Question: I am trying to the softkeyboard so the user can enter his information to create a new account on my android app. The problem is that some of my TextEdits are always flowing outside the screen and the user can not see what he actually typed. The screen looks this way:

This screen was built using the following xml code:
'''
<?xml version="1.0" encoding="utf-8"?>
<LinearLayout xmlns:android="http://schemas.android.com/apk/res/android"
android:layout_width="fill_parent"
android:orientation="vertical"
android:layout_height="fill_parent">
<com.markupartist.android.widget.ActionBar
android:id="@+id/actionbar"
style="@style/ActionBar"/>
<ScrollView
android:layout_width="fill_parent"
android:layout_height="fill_parent"
android:layout_weight="1.0">
<LinearLayout
android:layout_gravity="bottom"
android:paddingTop="15dip"
android:orientation="vertical"
android:layout_width="fill_parent"
android:layout_height="fill_parent">
<EditText android:id="@+id/txtPhoneNumber"
android:layout_width="fill_parent"
android:layout_height="wrap_content"
android:layout_marginLeft="15dip"
android:layout_marginRight="15dip"
android:nextFocusUp="@+id/LoginButton"
android:nextFocusDown="@+id/txtPassword"
android:hint="Phone Number"
android:inputType="number"
android:singleLine="true" />
<EditText android:id="@+id/txtPassword"
android:layout_width="fill_parent"
android:layout_height="wrap_content"
android:layout_marginTop="20dip"
android:layout_marginLeft="15dip"
android:layout_marginRight="15dip"
android:hint="Password"
android:inputType="textPassword"
android:singleLine="true"
android:nextFocusDown="@+id/txtName"/>
<EditText android:id="@+id/txtName"
android:layout_width="fill_parent"
android:layout_height="wrap_content"
android:layout_marginTop="20dip"
android:layout_marginLeft="15dip"
android:layout_marginRight="15dip"
android:hint="Name"
android:singleLine="true"
android:nextFocusDown="@+id/txtPin" />
<EditText android:id="@+id/txtPin"
android:layout_width="fill_parent"
android:layout_height="wrap_content"
android:layout_marginTop="20dip"
android:layout_marginLeft="15dip"
android:layout_marginRight="15dip"
android:hint="Pin"
android:inputType="number"
android:singleLine="true" />
</LinearLayout>
</ScrollView>
<LinearLayout android:id="@+id/buttonsLayout"
android:layout_width="fill_parent"
android:layout_height="wrap_content"
android:layout_marginTop="20dip"
android:layout_marginLeft="15dip"
android:layout_marginRight="15dip" >
<Button android:id="@+id/btnLogin"
android:layout_width="fill_parent"
android:layout_height="wrap_content"
android:layout_weight="1.0"
android:text="@string/btnLogin"
android:onClick="onRegisterClick" />
</LinearLayout>
'''
And in my AndroidManifest.xml I have defined my Activity this way:
'''
<activity android:name=".activity.NewAccountActivity"
android:label="@string/app_name"
android:screenOrientation="portrait"
android:windowSoftInputMode="stateHidden|adjustResize" />
'''
I have tried my different combinations of layout and windowSoftInputMode, but i never can get the TextEdit that is being changed to be visible on the screen. Am I missing anything here?
Thanks for any reply
T
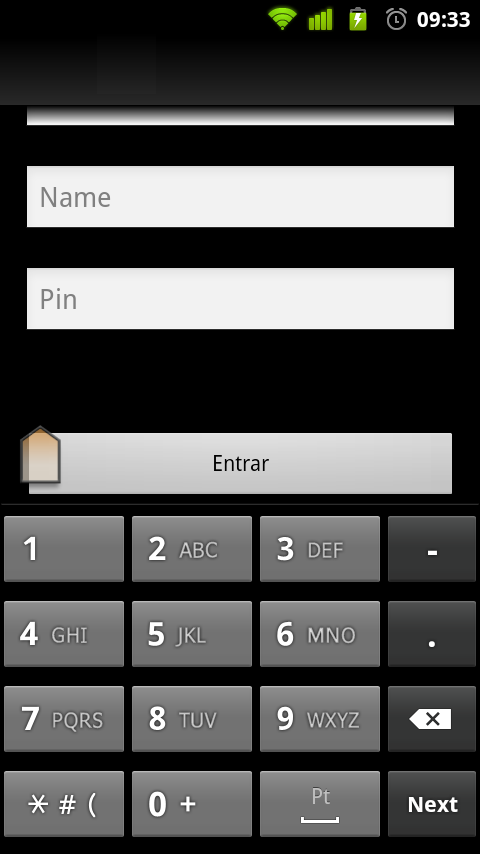
Answer: You can use 'adjustPan' to keep the field inside the visible area on the screen:
'''
android:windowSoftInputMode="stateHidden|adjustPan"
'''
---
:
Try not using 'View' outside of 'ScrollView'. I've changed your layout to have one top-level 'ScrollView' and inner 'LinearLayout'. All other elements are located inside 'LinearLayout'. That's because Android does not know how to scroll 'ScrollView' correctly when adjusting the screen for soft keyboard.
'''
<?xml version="1.0" encoding="utf-8"?>
<ScrollView xmlns:android="http://schemas.android.com/apk/res/android"
android:layout_width="fill_parent"
android:layout_height="fill_parent"
android:fillViewport="true"
android:layout_weight="1.0" >
<LinearLayout
android:layout_gravity="bottom"
android:paddingTop="15dip"
android:orientation="vertical"
android:layout_width="fill_parent"
android:layout_height="fill_parent" >
<EditText android:id="@+id/txtPhoneNumber"
android:layout_width="fill_parent"
android:layout_height="wrap_content"
android:layout_marginLeft="15dip"
android:layout_marginRight="15dip"
android:nextFocusUp="@+id/LoginButton"
android:nextFocusDown="@+id/txtPassword"
android:hint="Phone Number"
android:inputType="number"
android:singleLine="true" />
<EditText android:id="@+id/txtPassword"
android:layout_width="fill_parent"
android:layout_height="wrap_content"
android:layout_marginTop="20dip"
android:layout_marginLeft="15dip"
android:layout_marginRight="15dip"
android:hint="Password"
android:inputType="textPassword"
android:singleLine="true"
android:nextFocusDown="@+id/txtName"/>
<EditText android:id="@+id/txtName"
android:layout_width="fill_parent"
android:layout_height="wrap_content"
android:layout_marginTop="20dip"
android:layout_marginLeft="15dip"
android:layout_marginRight="15dip"
android:hint="Name"
android:singleLine="true"
android:nextFocusDown="@+id/txtPin" />
<EditText android:id="@+id/txtPin"
android:layout_width="fill_parent"
android:layout_height="wrap_content"
android:layout_marginTop="20dip"
android:layout_marginLeft="15dip"
android:layout_marginRight="15dip"
android:hint="Pin"
android:inputType="number"
android:singleLine="true" />
<LinearLayout android:id="@+id/buttonsLayout"
android:layout_width="fill_parent"
android:layout_height="0dp"
android:layout_weight="1"
android:layout_marginTop="20dip"
android:layout_marginLeft="15dip"
android:layout_marginRight="15dip"
android:orientation="vertical">
<View
android:layout_width="fill_parent"
android:layout_height="0dp"
android:layout_weight="1" />
<Button android:id="@+id/btnLogin"
android:layout_width="fill_parent"
android:layout_height="wrap_content"
android:text="login"
android:onClick="onRegisterClick" />
</LinearLayout>
</LinearLayout>
</ScrollView>
'''